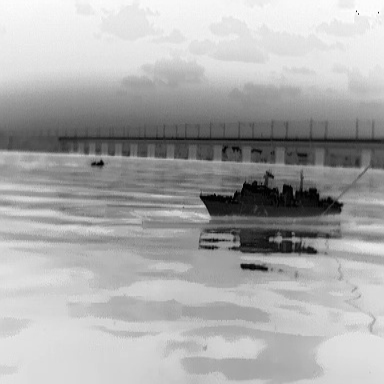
There are two warships in the infrared image.